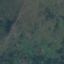
Land use / land cover class: HerbaceousVegetation